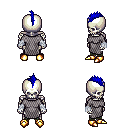
a pixel art fantasy rpg character, male body template, skeleton, chain mail, teal pants, blue mohawk hairstyle, white cloth bandages, gold boots, four views (front, back, left, right), 2x2 character sprite sheet, small pixel art, hard edges, no anti-aliasing